Aerial crown-view tile of a tropical tree (Barro Colorado Island, Panama), acquired 20250715:
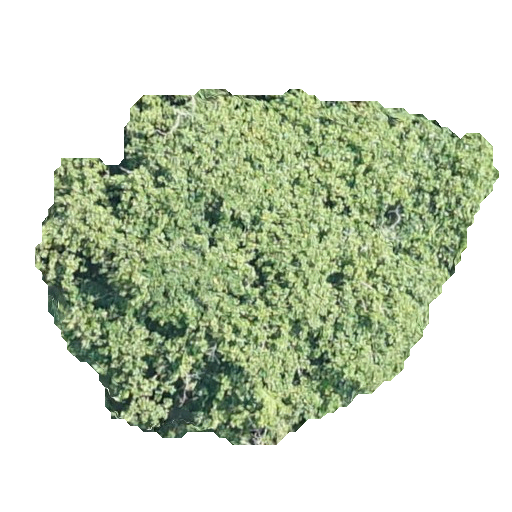
Species: Hieronyma alchorneoides
GBIF accepted scientific name: Hieronyma alchorneoides
Crown area: 176.247 m²